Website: ulta-beauty
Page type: payment
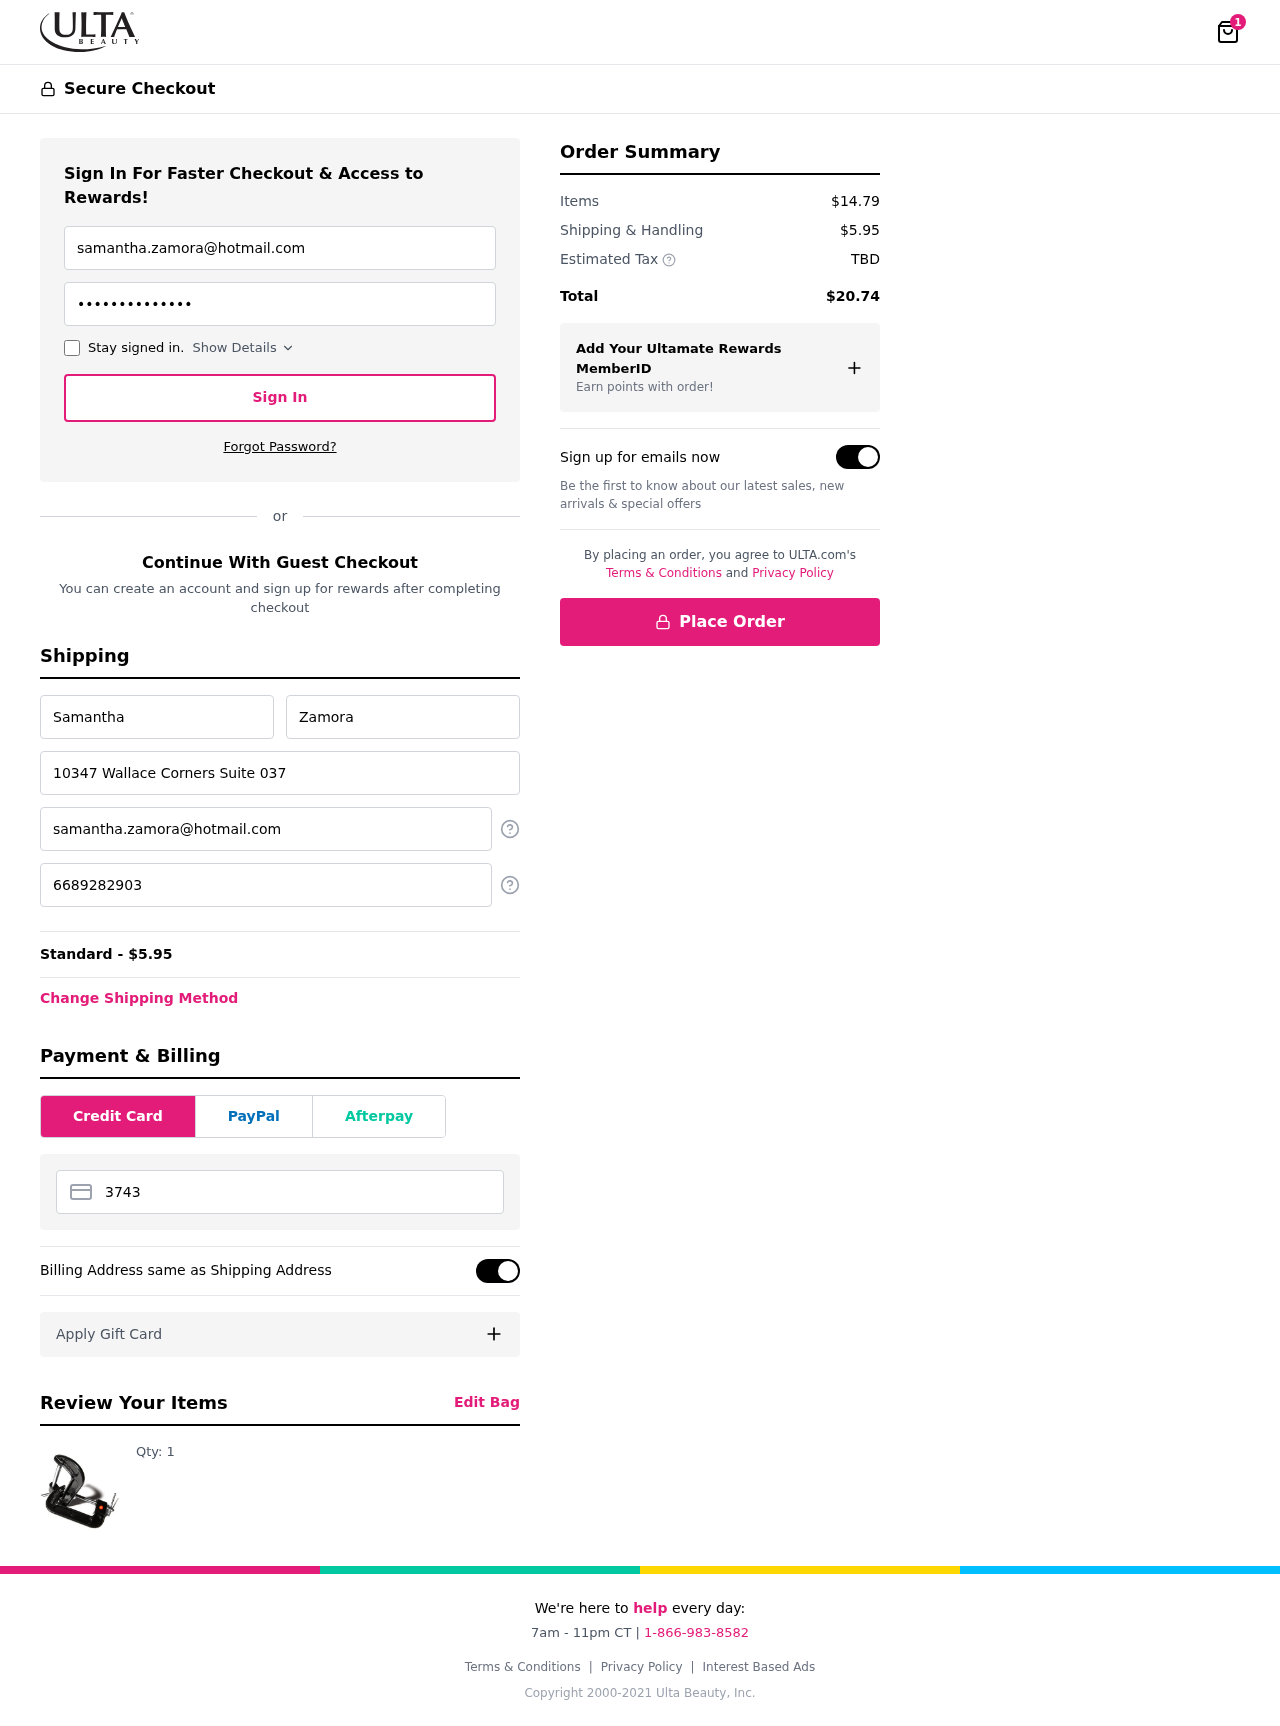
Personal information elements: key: PII_CARD_NUMBER
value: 3743 5710 3674 968
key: PII_EMAIL
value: samantha.zamora@hotmail.com
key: PII_FIRSTNAME
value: Samantha
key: PII_LASTNAME
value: Zamora
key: PII_PHONE
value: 6689282903
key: PII_STREET
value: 10347 Wallace Corners Suite 037
Product elements: key: PRODUCT1_QUANTITY
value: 1
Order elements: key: ORDER_NUM_ITEMS
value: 1
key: ORDER_SHIPPING_COST
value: $5.95
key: ORDER_SHIPPING_COST
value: Standard - $5.95
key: ORDER_SUBTOTAL
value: $14.79
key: ORDER_TAX
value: TBD
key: ORDER_TOTAL
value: $20.74